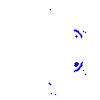
Particle: electron